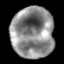
Tissue: lung
Cell type: Epithelial cells
Senescence score: 0.2076
Nuclear area (px): 2121
Mean DAPI intensity: 140.281